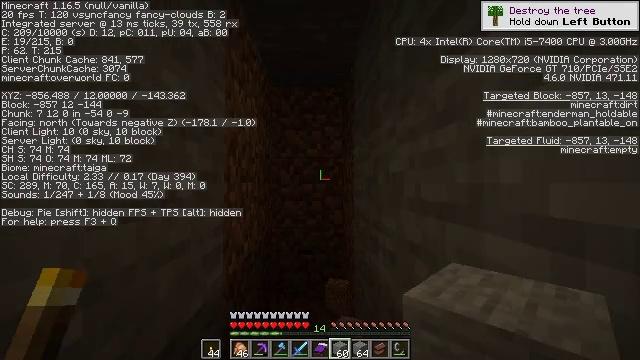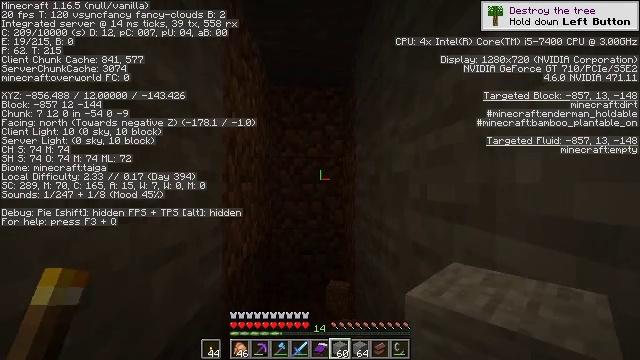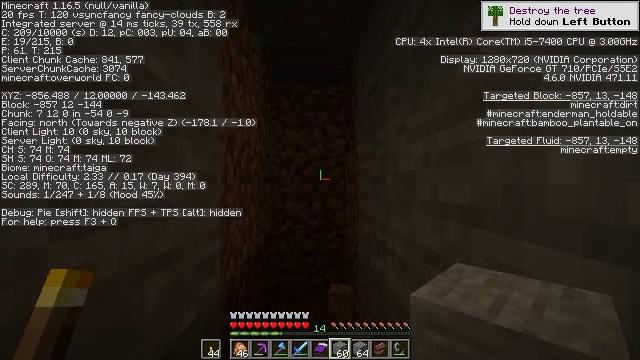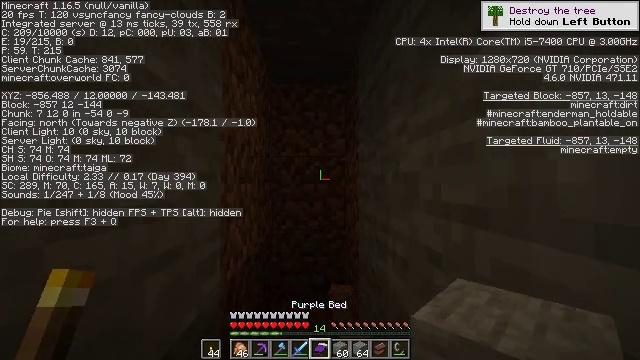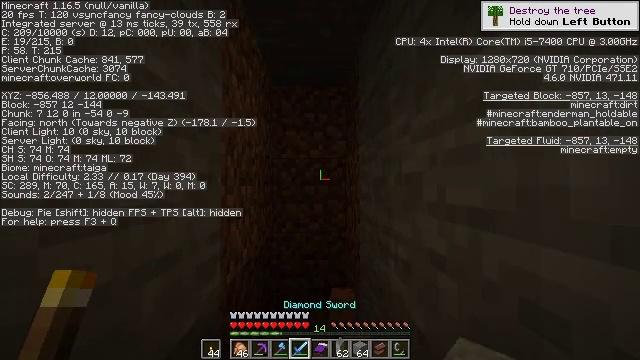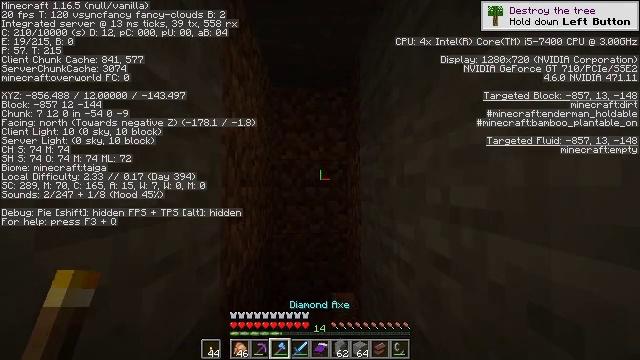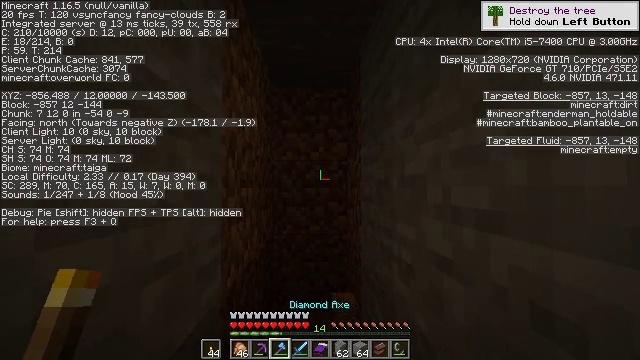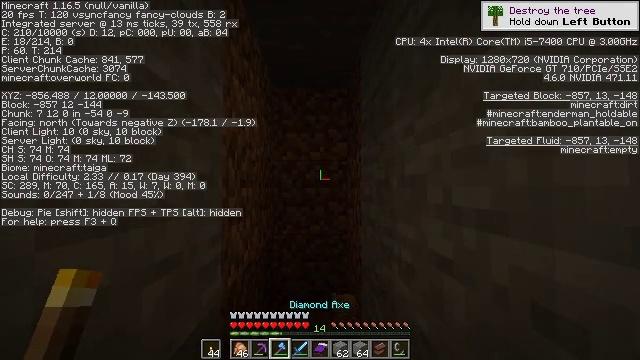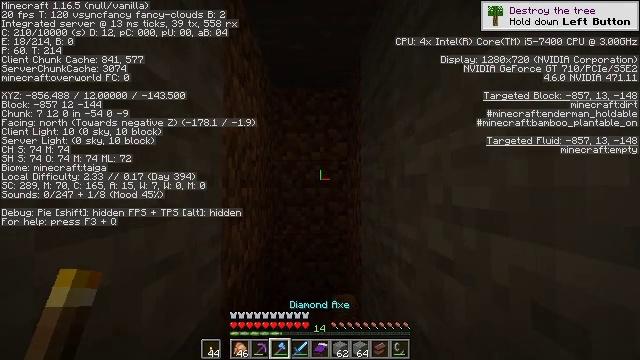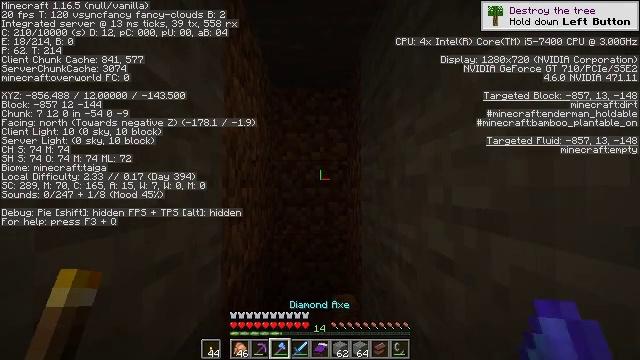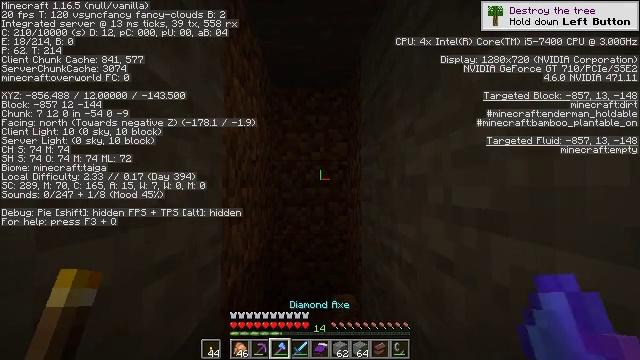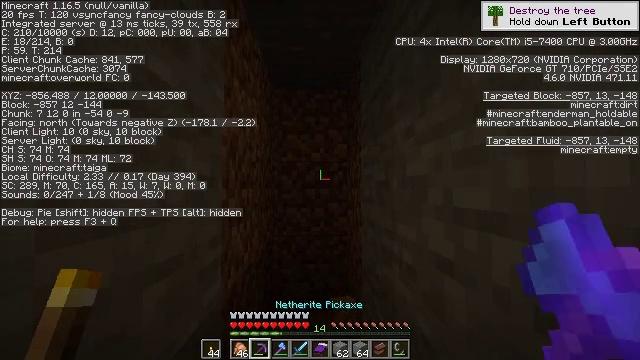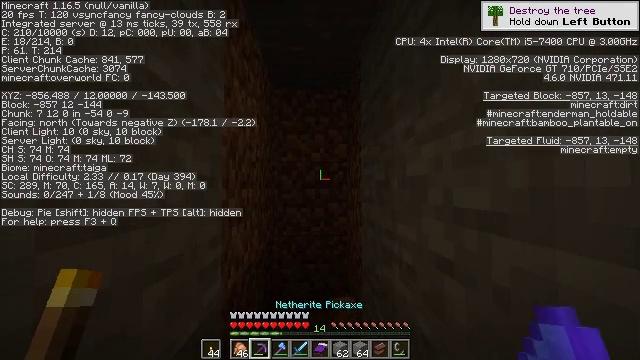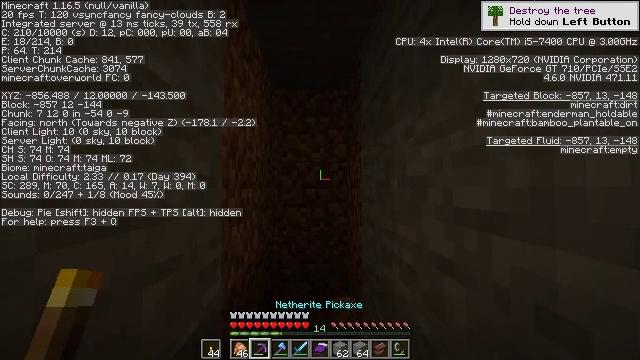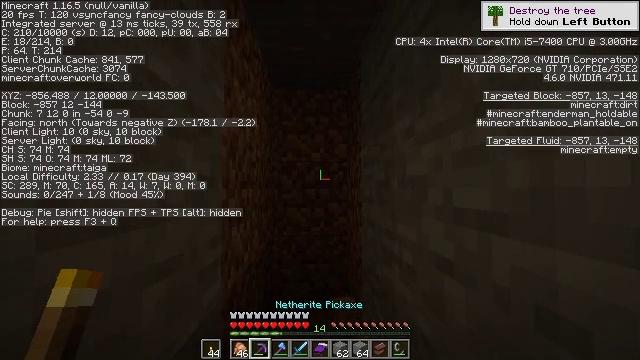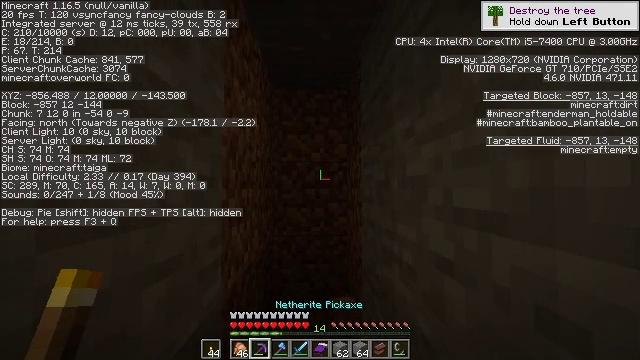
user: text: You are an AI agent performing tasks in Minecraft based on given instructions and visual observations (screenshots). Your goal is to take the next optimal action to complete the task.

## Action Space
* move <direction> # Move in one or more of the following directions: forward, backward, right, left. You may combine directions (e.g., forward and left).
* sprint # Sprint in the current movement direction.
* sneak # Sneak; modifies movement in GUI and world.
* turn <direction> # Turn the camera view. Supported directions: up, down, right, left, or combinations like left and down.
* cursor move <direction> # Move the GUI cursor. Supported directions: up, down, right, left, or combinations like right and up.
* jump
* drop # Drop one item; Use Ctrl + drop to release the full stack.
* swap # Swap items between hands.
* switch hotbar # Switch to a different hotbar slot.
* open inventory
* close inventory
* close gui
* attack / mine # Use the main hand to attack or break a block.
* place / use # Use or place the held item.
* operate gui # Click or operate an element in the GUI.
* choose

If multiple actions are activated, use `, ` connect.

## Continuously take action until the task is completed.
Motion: motion action
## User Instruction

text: Gather dirt.
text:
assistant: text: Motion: no_op
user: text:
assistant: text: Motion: no_op
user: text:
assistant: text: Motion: no_op
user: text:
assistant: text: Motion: no_op
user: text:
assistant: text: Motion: no_op
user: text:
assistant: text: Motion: no_op
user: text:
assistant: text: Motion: no_op
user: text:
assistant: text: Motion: no_op
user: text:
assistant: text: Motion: no_op
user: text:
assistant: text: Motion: no_op
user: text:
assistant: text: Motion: no_op
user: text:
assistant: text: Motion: no_op
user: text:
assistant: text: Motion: no_op
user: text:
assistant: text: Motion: no_op
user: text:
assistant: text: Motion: no_op
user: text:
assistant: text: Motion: turn up
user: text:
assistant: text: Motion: turn up
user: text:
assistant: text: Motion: turn up
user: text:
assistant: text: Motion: no_op
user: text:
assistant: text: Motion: attack / mine
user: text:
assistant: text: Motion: attack / mine
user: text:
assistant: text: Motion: attack / mine
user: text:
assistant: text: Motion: attack / mine
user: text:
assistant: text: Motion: attack / mine
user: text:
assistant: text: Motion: attack / mine
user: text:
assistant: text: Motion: attack / mine
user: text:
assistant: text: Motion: attack / mine
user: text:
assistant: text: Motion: attack / mine
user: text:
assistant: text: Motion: attack / mine
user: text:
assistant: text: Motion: attack / mine